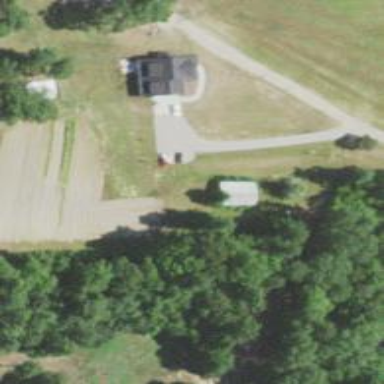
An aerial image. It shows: Driveway leading to service road.